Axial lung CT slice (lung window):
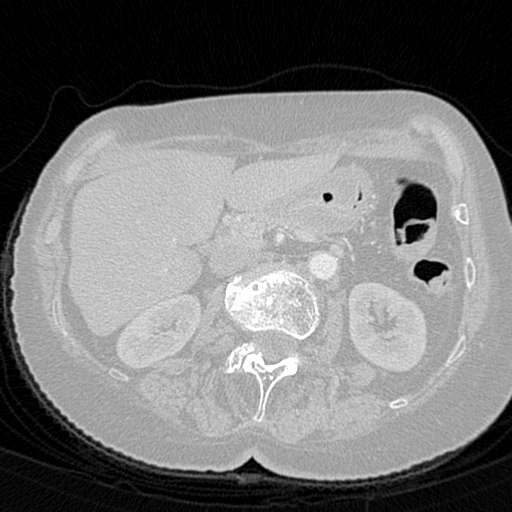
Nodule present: no